Question: I am developing a iPhone Photos Gallery app and In my app I created one folder into gallery and that gallery folder is shown up into my app and while use click on Image its navigate to the next view controller where he can see a full size image and I set trash button there so user can delete that photos and my trashButton code is :
'''
@IBAction func btnTrash(sender: AnyObject) {
let alert = UIAlertController(title: "Delete Image", message: "Are You Sure To delete this Image?", preferredStyle: .Alert)
alert.addAction(UIAlertAction(title: "Yes", style: .Default, handler: {(alertAction)in
//Delete Photo
PHPhotoLibrary.sharedPhotoLibrary().performChanges({
let request = PHAssetCollectionChangeRequest(forAssetCollection: self.assetCollection)
request.removeAssets([self.photosAsset[self.index]])
}, completionHandler: {(success, error )in
NSLog("
Deleted Image -> %@", (success ? "Success" : "Error"))
alert.dismissViewControllerAnimated(true, completion: nil)
self.photosAsset = PHAsset.fetchAssetsInAssetCollection(self.assetCollection, options: nil)
if(self.photosAsset.count == 0){
// No photos Left
self.imgView.image = nil
println("No Image Left")
// Pop to root view controller
self.navigationController?.popToRootViewControllerAnimated(true)
}
if(self.index >= self.photosAsset.count){
self.index = self.photosAsset.count - 1
}
self.displayPhoto()
})
}))
alert.addAction(UIAlertAction(title: "Cancle", style: .Cancel, handler: {(alertAction)in
//Do not delete Photo
self.dismissViewControllerAnimated(true, completion: nil)
}))
self.presentViewController(alert, animated: true, completion: nil)
}
'''
I have set if there is not image left than use will navigate to the 'RootViewController' with this line of code:
'''
self.navigationController?.popToRootViewControllerAnimated(true)
'''
But this is not working and when the last image is deleted I got a window:

and my console shows up:
'''
2014-11-05 16:45:11.502 Photos Gallary App[3046:115145] Adding Image to Library -> Success
2014-11-05 16:45:15.285 Photos Gallary App[3046:115146]
Deleted Image -> Success
No Image Left
2014-11-05 16:45:15.287 Photos Gallary App[3046:115146] *** Terminating app due to uncaught exception 'NSRangeException', reason: '0x7f95fb5ef980: index (18446744073709551615) beyond bounds (0)'
*** First throw call stack:
(
0 CoreFoundation 0x0000000100e4f3f5 __exceptionPreprocess + 165
1 libobjc.A.dylib 0x000000010297dbb7 objc_exception_throw + 45
2 CoreFoundation 0x0000000100e4f32d +[NSException raise:format:] + 205
3 Photos 0x0000000100c5dd27 -[PHBatchFetchingArray objectAtIndex:] + 105
4 Photos 0x0000000100c63b92 -[PHFetchResult objectAtIndexedSubscript:] + 57
5 Photos Gallary App 0x0000000100b4d8d6 _TFC18Photos_Gallary_App9ViewPhoto12displayPhotofS0_FT_T_ + 694
6 Photos Gallary App 0x0000000100b50d93 _TFFFC18Photos_Gallary_App9ViewPhoto8btnTrashFS0_FPSs9AnyObject_T_U_FGSQCSo13UIAlertAction_T_U0_FTSbGSQCSo7NSError__T_ + 4243
7 Photos Gallary App 0x0000000100b4a6f6 _TTRXFo_dSboGSQCSo7NSError__dT__XFo_iTSbGSQS____iT__ + 38
8 Photos Gallary App 0x0000000100b4ed91 _TPA__TTRXFo_dSboGSQCSo7NSError__dT__XFo_iTSbGSQS____iT__ + 81
9 Photos Gallary App 0x0000000100b4a728 _TTRXFo_iTSbGSQCSo7NSError___iT__XFo_dSboGSQS___dT__ + 40
10 Photos Gallary App 0x0000000100b4a788 _TTRXFo_dSboGSQCSo7NSError__dT__XFdCb_dV10ObjectiveC8ObjCBooldGSQS___dT__ + 88
11 libdispatch.dylib 0x000000010541ccc6 _dispatch_call_block_and_release + 12
12 libdispatch.dylib 0x000000010543a7f4 _dispatch_client_callout + 8
13 libdispatch.dylib 0x0000000105425193 _dispatch_root_queue_drain + 1094
14 libdispatch.dylib 0x000000010542663c _dispatch_worker_thread2 + 52
15 libsystem_pthread.dylib 0x00000001057d0ef8 _pthread_wqthread + 314
16 libsystem_pthread.dylib 0x00000001057d3fb9 start_wqthread + 13
)
libc++abi.dylib: terminating with uncaught exception of type NSException
(lldb)
'''
Can anybody tell me what is happening and what is the solution for this?
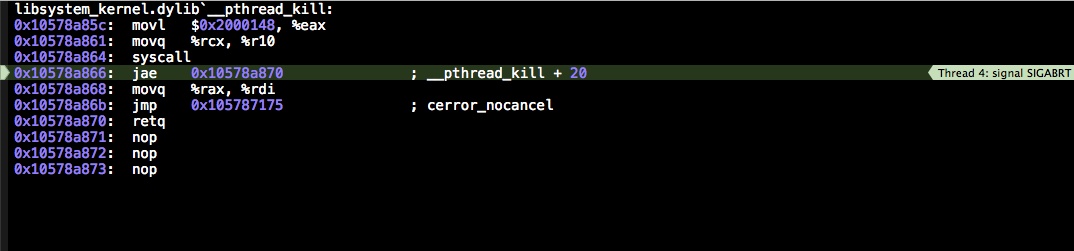
Answer: I found solution for my question is :
'''
@IBAction func btnTrash(sender: AnyObject) {
let alert = UIAlertController(title: "Delete Image", message: "Are You Sure To delete this Image?", preferredStyle: .Alert)
alert.addAction(UIAlertAction(title: "Yes", style: .Default, handler: {(alertAction)in
//Delete Photo
PHPhotoLibrary.sharedPhotoLibrary().performChanges({
let request = PHAssetCollectionChangeRequest(forAssetCollection: self.assetCollection)
request.removeAssets([self.photosAsset[self.index]])
}, completionHandler: {(success, error )in
NSLog("
Deleted Image -> %@", (success ? "Success" : "Error"))
alert.dismissViewControllerAnimated(true, completion: nil)
// here is the code for go back to root view controller
if(success){
// Move to the main thread to execute
dispatch_async(dispatch_get_main_queue(), {
self.photosAsset = PHAsset.fetchAssetsInAssetCollection(self.assetCollection, options: nil)
if(self.photosAsset.count == 0){
println("No Images Left!!")
self.navigationController?.popToRootViewControllerAnimated(true)
}else{
if(self.index >= self.photosAsset.count){
self.index = self.photosAsset.count - 1
}
self.displayPhoto()
}
})
}else{
println("Error: \(error)")
}
})
}))
alert.addAction(UIAlertAction(title: "Cancle", style: .Cancel, handler: {(alertAction)in
//Do not delete Photo
self.dismissViewControllerAnimated(true, completion: nil)
}))
self.presentViewController(alert, animated: true, completion: nil)
}
'''